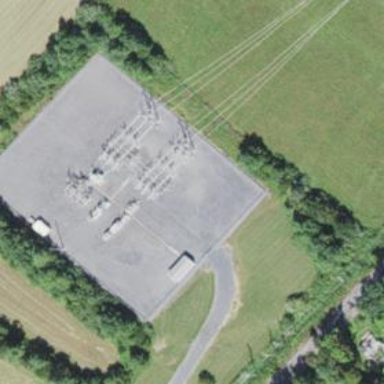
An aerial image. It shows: Distribution level power substation surrounded by fence.